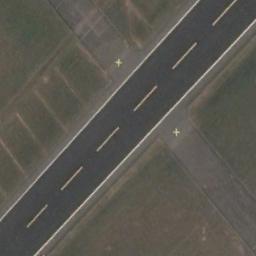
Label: runway